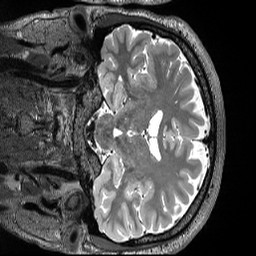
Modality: T2w
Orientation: coronal
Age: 30
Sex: male
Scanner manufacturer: siemens
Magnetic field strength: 3 T
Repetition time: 3.2 s
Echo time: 0.563 s